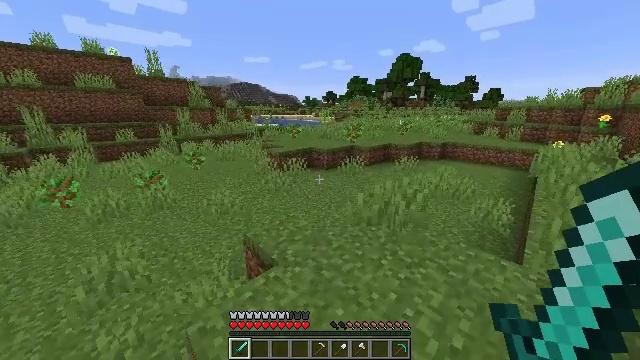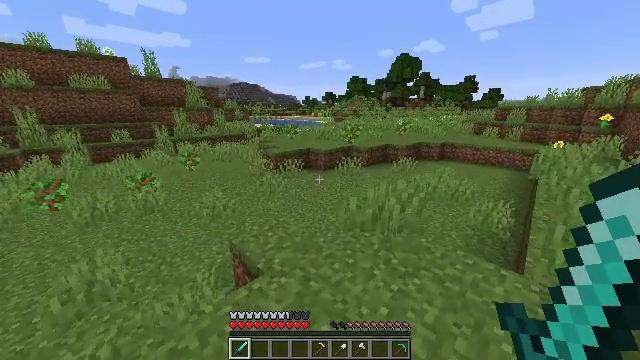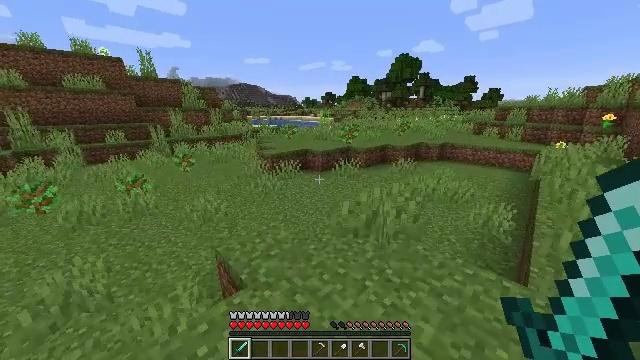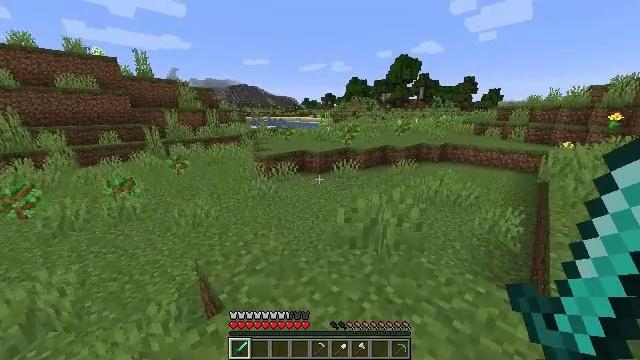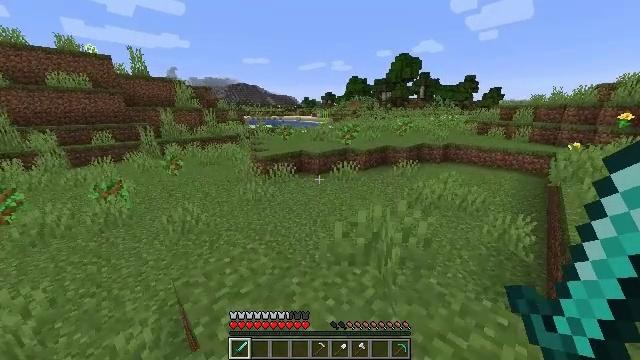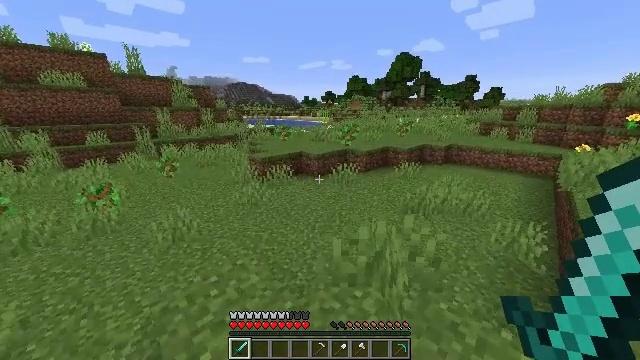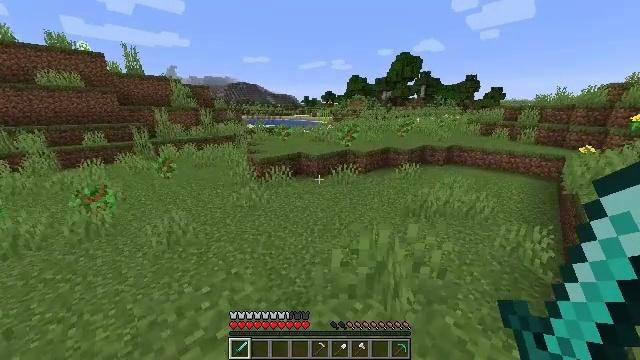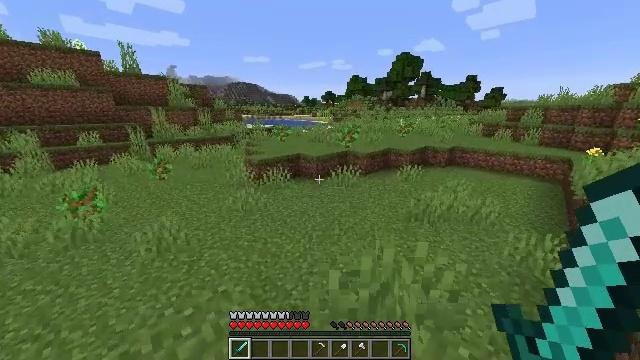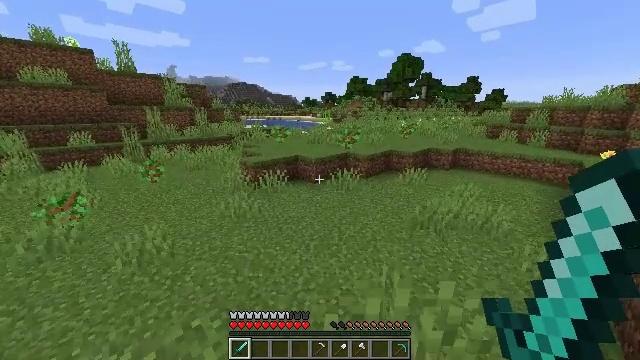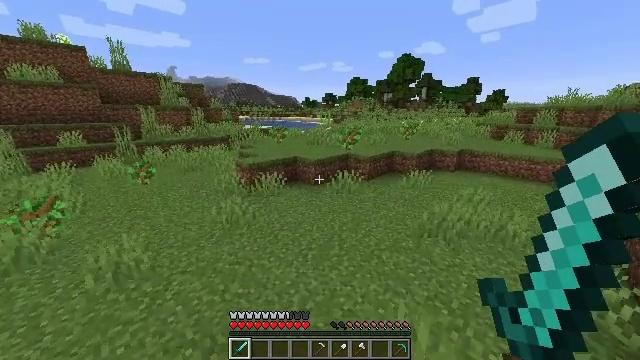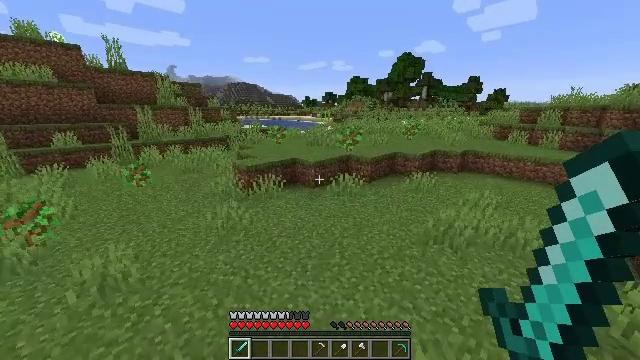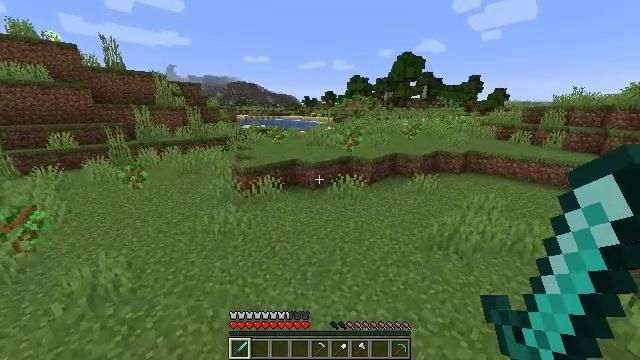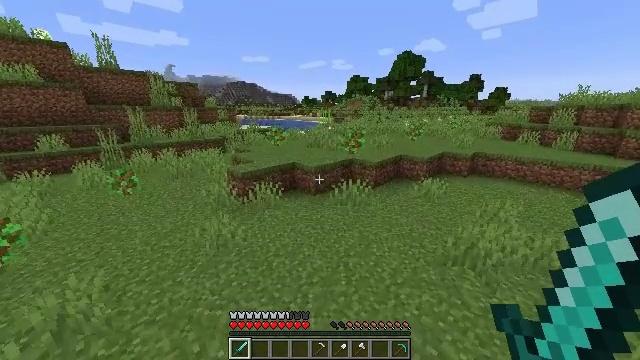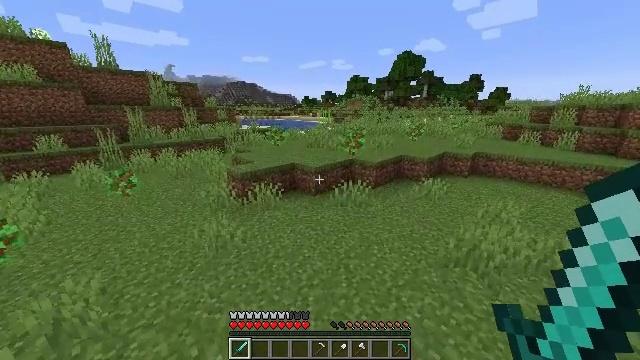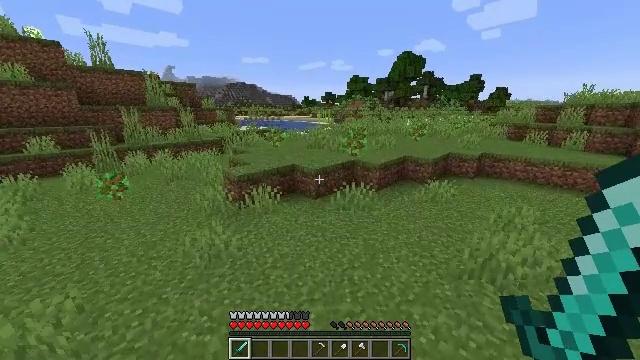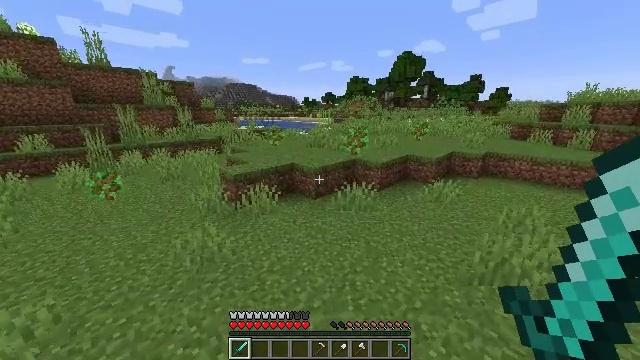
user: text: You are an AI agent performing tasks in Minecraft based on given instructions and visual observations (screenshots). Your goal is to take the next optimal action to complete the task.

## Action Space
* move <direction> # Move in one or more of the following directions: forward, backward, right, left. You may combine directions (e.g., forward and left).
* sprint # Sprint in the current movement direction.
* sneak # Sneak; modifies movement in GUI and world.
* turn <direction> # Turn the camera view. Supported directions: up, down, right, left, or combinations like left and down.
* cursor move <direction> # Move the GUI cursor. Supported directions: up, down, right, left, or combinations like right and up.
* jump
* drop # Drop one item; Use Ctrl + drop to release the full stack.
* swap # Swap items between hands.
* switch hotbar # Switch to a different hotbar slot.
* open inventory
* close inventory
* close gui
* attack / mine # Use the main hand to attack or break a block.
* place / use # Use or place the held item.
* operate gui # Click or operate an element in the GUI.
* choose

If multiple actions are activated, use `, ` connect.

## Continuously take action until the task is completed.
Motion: motion action
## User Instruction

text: Hunt fish.
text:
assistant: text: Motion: move forward and move right
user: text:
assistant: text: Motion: move forward
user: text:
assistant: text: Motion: move forward
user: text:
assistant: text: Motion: move forward
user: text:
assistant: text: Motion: move forward
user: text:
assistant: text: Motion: move forward
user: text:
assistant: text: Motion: move forward
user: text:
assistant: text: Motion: move forward
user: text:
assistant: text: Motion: move forward
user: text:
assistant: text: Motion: move forward
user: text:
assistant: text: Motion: move forward
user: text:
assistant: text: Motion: move forward
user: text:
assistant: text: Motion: move forward
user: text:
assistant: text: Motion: move forward
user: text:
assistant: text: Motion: move forward
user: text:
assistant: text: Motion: move forward
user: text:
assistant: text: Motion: move forward
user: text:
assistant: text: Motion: move forward
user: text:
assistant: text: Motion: move forward
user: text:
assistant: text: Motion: move forward
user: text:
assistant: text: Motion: move forward
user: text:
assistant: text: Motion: move forward
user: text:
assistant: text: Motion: move forward
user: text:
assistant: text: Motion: move forward
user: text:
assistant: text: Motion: move forward
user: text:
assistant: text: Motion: move forward
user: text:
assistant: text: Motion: move forward
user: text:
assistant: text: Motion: move forward
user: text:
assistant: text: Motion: move forward
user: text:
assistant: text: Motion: move forward